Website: lowes
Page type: cart
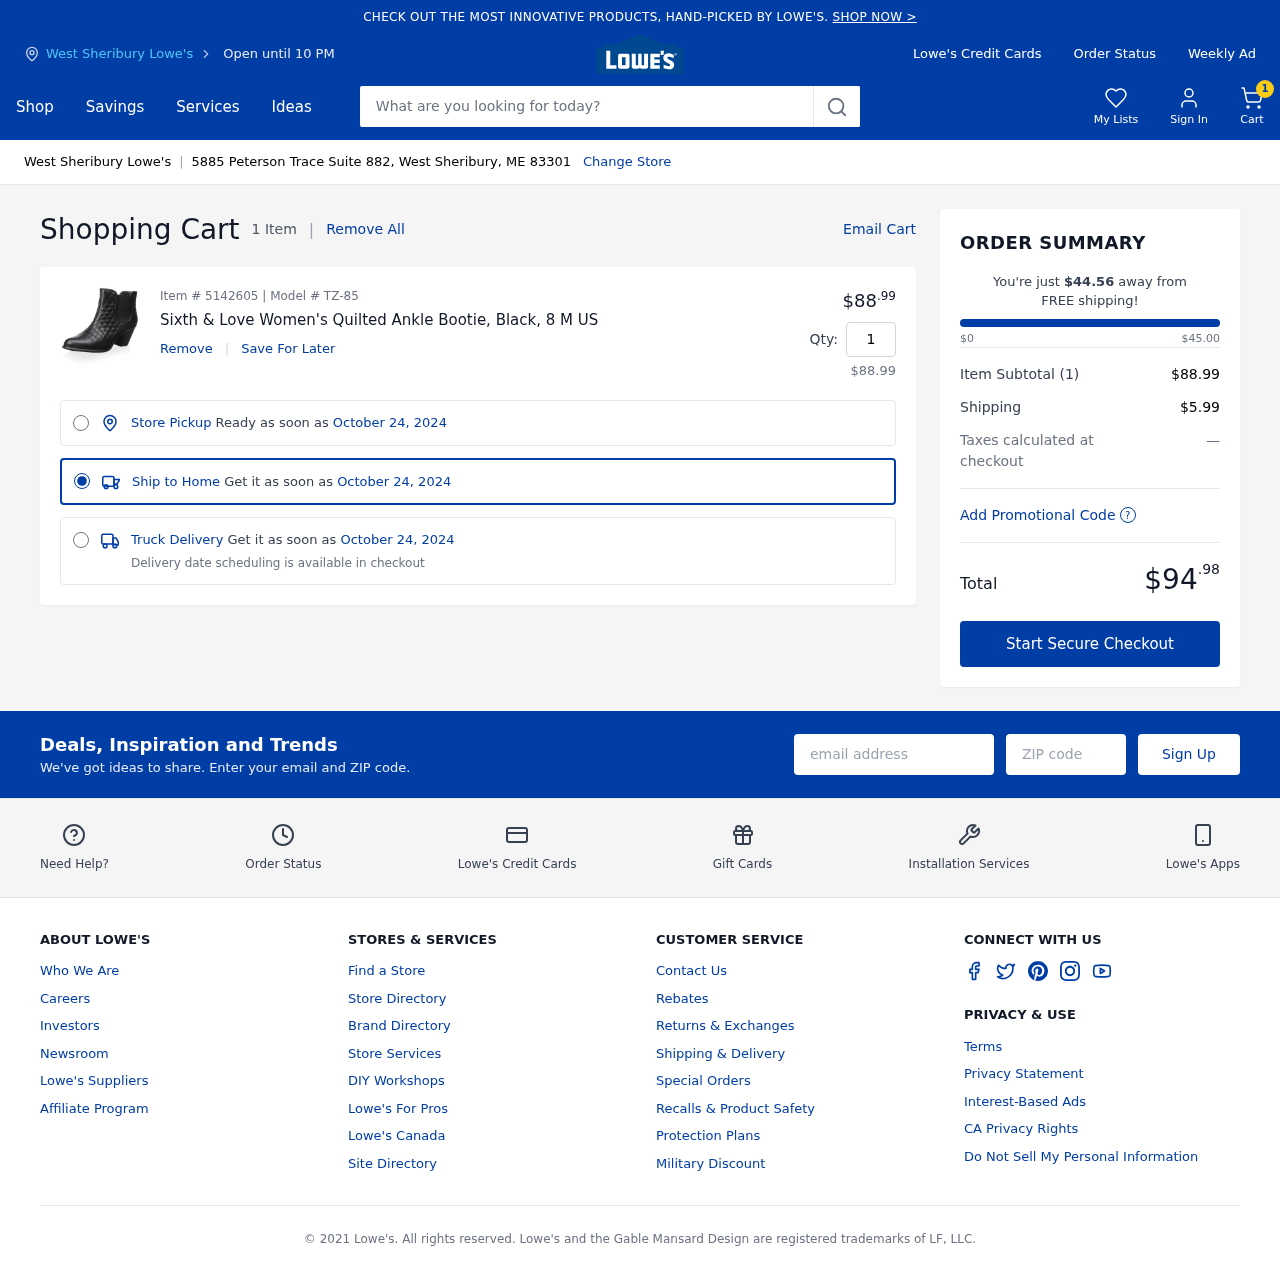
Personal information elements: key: PII_CITY
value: West Sheribury Lowe's
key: PII_EMAIL
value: jporter@gmail.com
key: PII_POSTCODE
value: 83301
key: PII_STREET
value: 5885 Peterson Trace Suite 882
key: PII_CITY_STATE_ZIP
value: West Sheribury, ME 83301
Product elements: key: PRODUCT1_NAME
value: Sixth & Love Women's Quilted Ankle Bootie, Black, 8 M US
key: PRODUCT1_PRICE
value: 88.99
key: PRODUCT1_QUANTITY
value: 1
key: PRODUCT1_SUBTOTAL
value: $88.99
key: PRODUCT_ITEM_NUMBER
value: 5142605
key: PRODUCT_MODEL_NUMBER
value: TZ-85
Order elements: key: ORDER_NUM_ITEMS
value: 1
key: ORDER_NUM_ITEMS
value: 1 Item
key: ORDER_DELIVERY_DATE
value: October 24, 2024
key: ORDER_SUBTOTAL
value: $88.99
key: ORDER_SHIPPING_COST
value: $5.99
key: ORDER_TOTAL
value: $94.98
Search elements: key: HEADER_SEARCH
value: What are you looking for today?